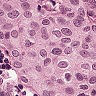
Metastatic tissue present: yes